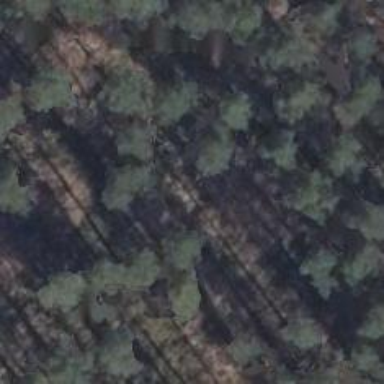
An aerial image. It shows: Forest area.